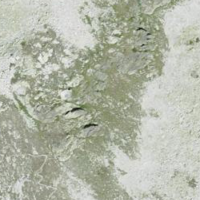
EUNIS habitat code: 48
Species observed at this site:
Arnica montana
Juniperus communis